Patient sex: M
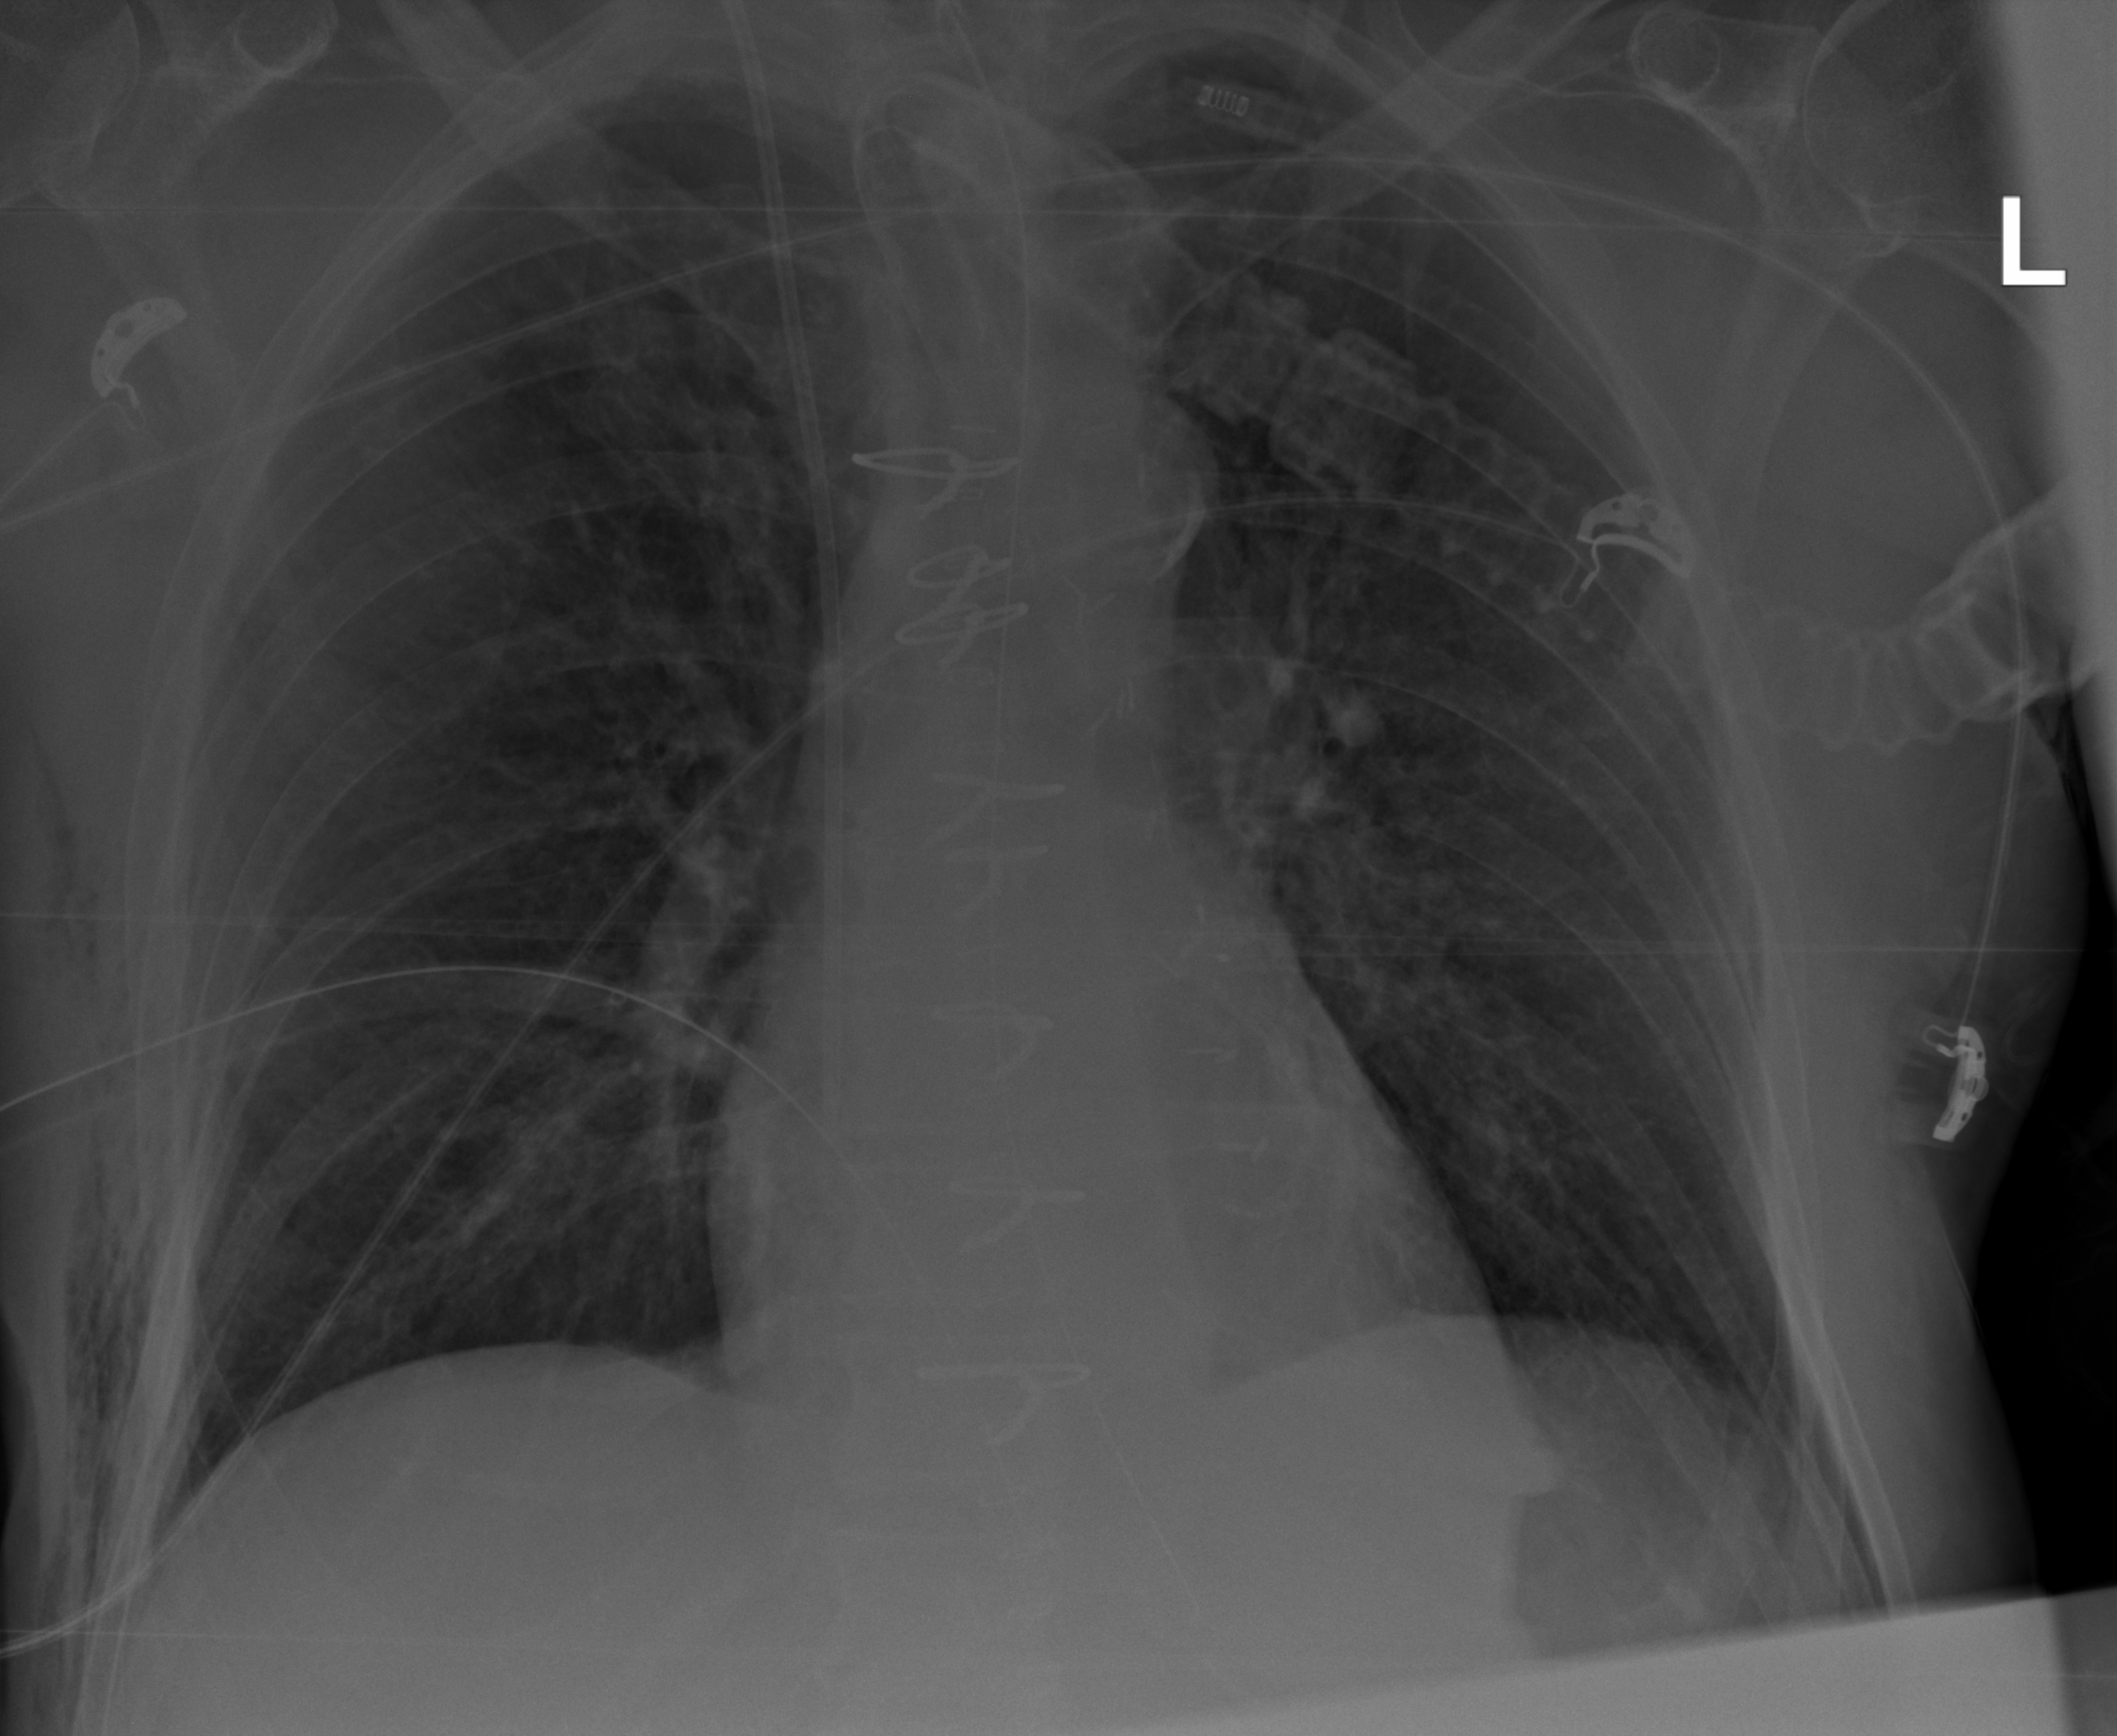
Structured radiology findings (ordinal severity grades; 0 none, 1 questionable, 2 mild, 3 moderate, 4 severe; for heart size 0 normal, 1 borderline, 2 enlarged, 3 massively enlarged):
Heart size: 0
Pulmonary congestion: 1
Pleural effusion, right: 0
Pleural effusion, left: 0
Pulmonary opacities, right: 1
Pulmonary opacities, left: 1
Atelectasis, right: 2
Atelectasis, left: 2